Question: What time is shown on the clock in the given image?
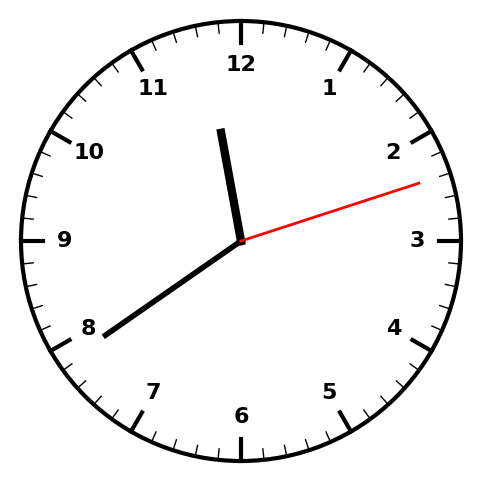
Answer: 11:39:12